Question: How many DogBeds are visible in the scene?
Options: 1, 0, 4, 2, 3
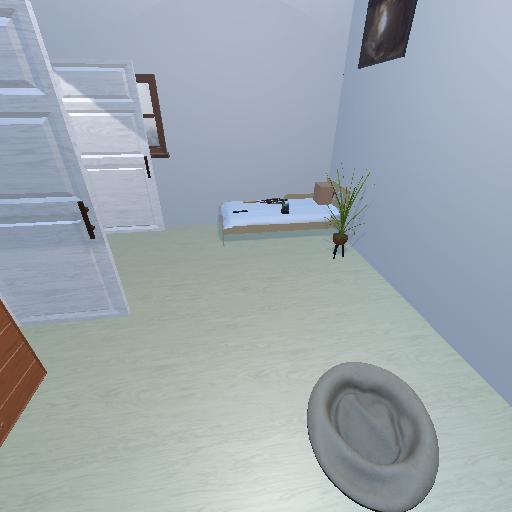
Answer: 1